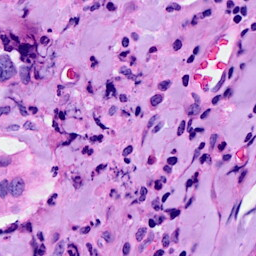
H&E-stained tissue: Breast